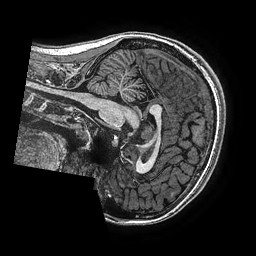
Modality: T1w
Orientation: sagittal
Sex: female
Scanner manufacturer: ge
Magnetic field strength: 3 T
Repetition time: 0.00766 s
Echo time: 0.003476 s